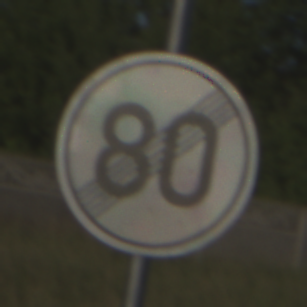
Verkehrszeichen: EndeGeschwindigkeit80
Umgebung: Outdoor, Nature
Tageszeit: MorningAfternoon
Wetter: Clear
Licht: Natural
Jahreszeit: NotSpecified
Kontrast: HighContrast